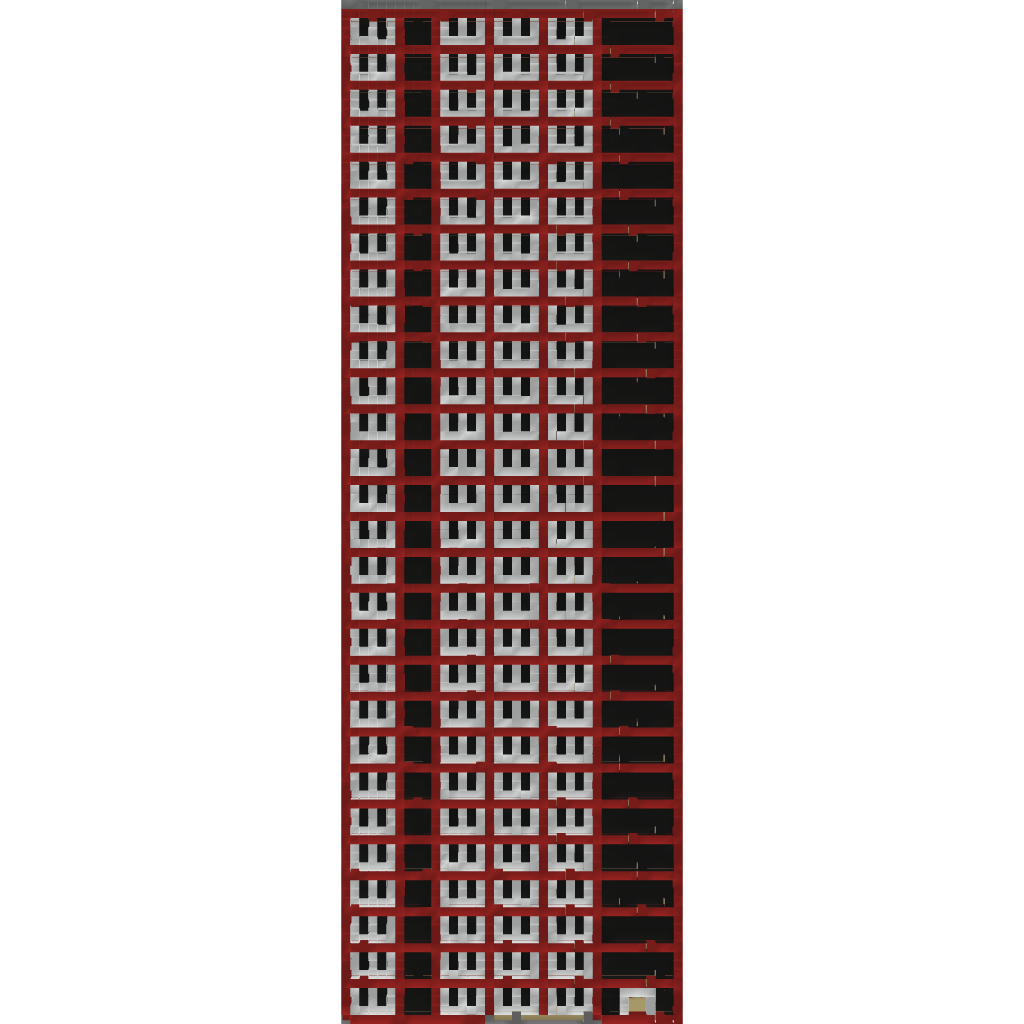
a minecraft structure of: Apartment Building #3 By: jjcash